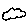
Label: cloud